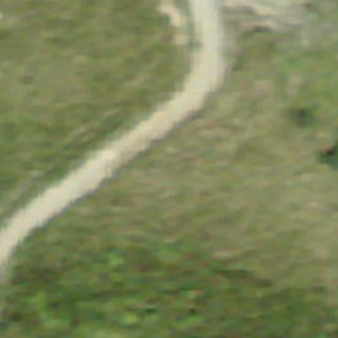
Label: other